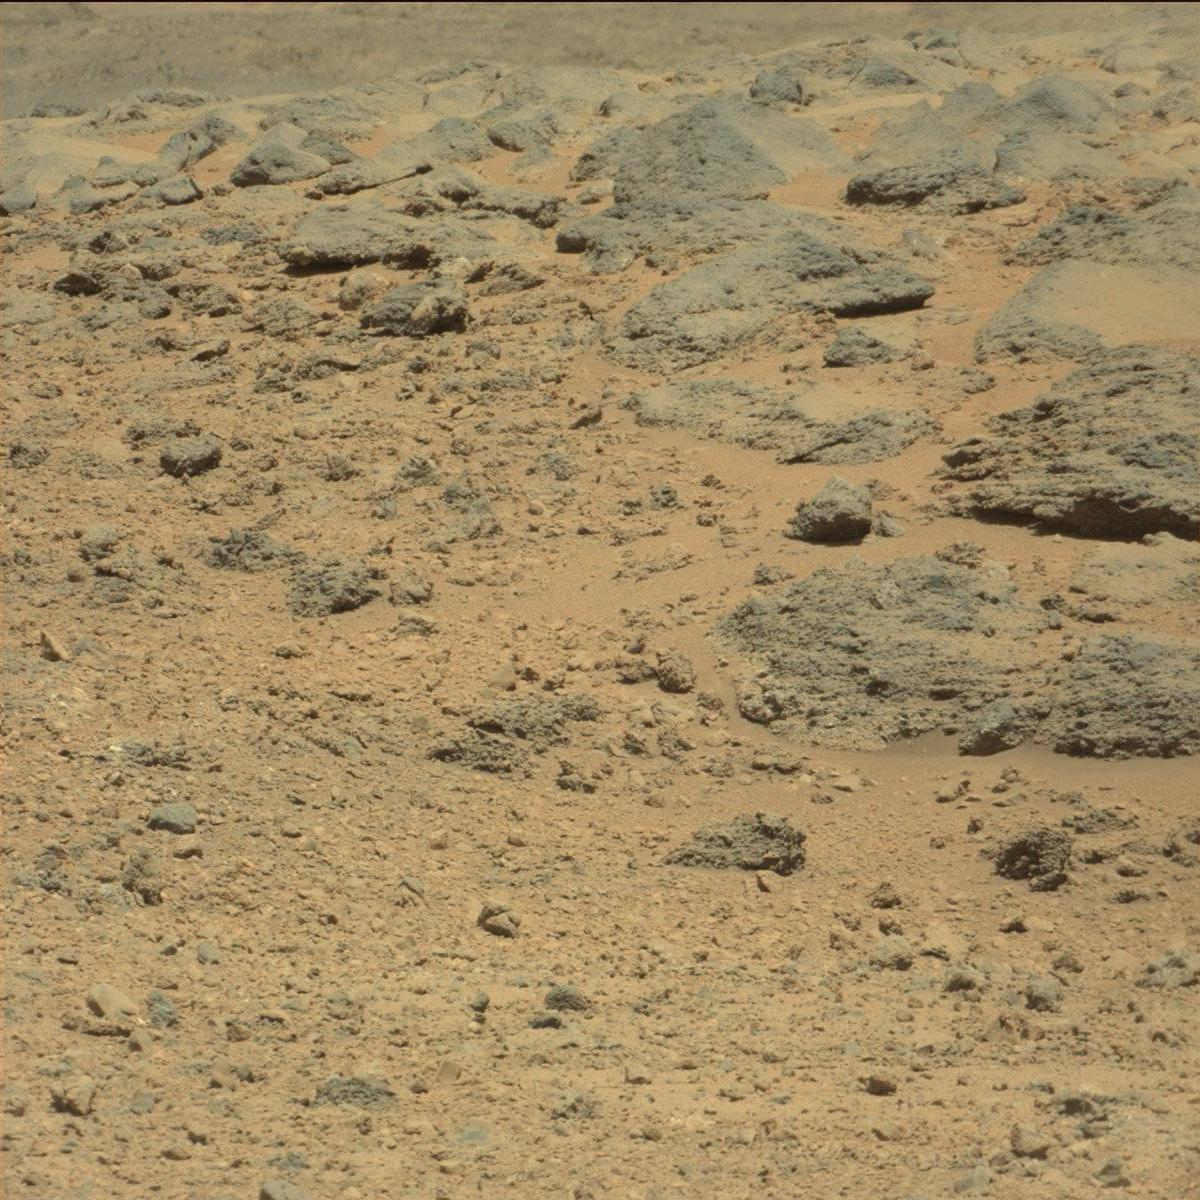
Terrain classes present: Bedrock, Ridge, Sand / Soil